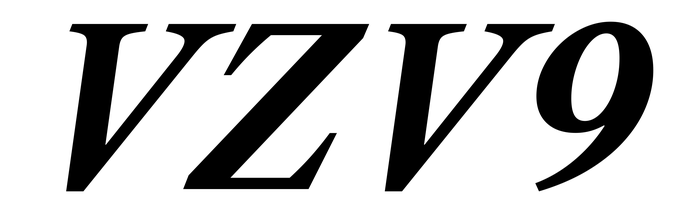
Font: LibreCaslonText-Italic_Bold_Italic